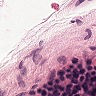
Metastatic tissue present: no